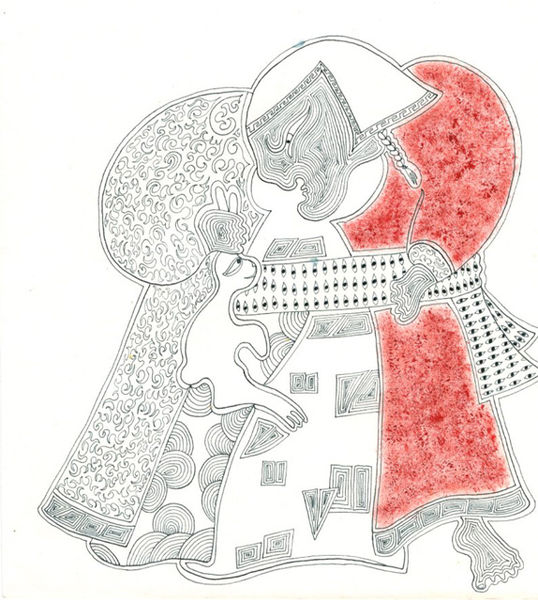
Titel: Zayats Ye, Zayats Ye
Künstler: Krishtofova
Standort: Amherst (Massachusetts, USA)
Institution: Mead Art Museum, Amherst College
Schlagwörter: hands, hat, red, white, belt, black, face, hair, nose, pattern, print, two, hand, man, eyes, feet, helmet, drawing, paper, decoration, coat, mouth, curls, abstract, clothes, mantle, ears, foot, geometric, pencil, circle, circles, eye, lines, warrior, chinese, asian, stylized, japan, china, angry, india, triangle, easter, monochromatic, sacrifice, byzantine, barefoot, drwaing, hare, asia, mongolian, rabbit, byzantium, bunny, rabitt, white rabit, valette, motives, filigran, chna